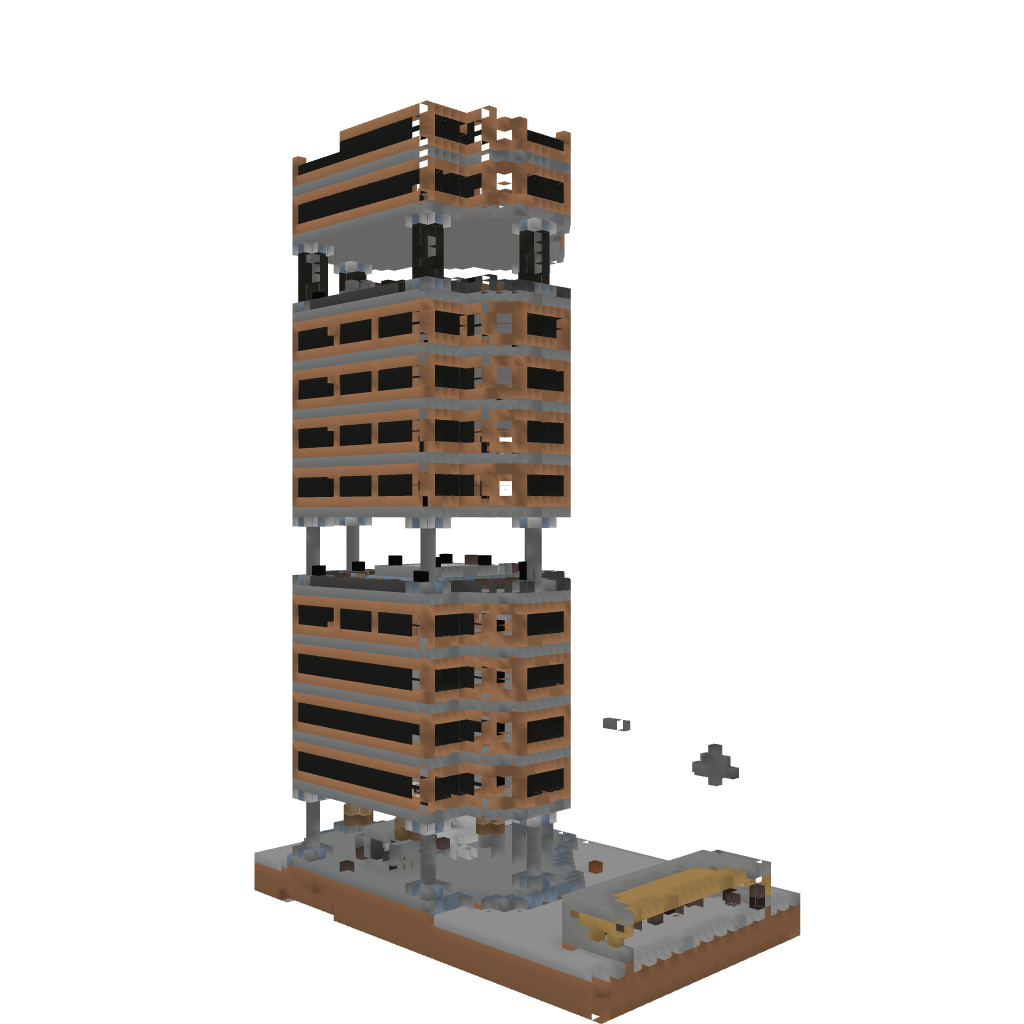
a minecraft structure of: Big Yeti Shop